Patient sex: M
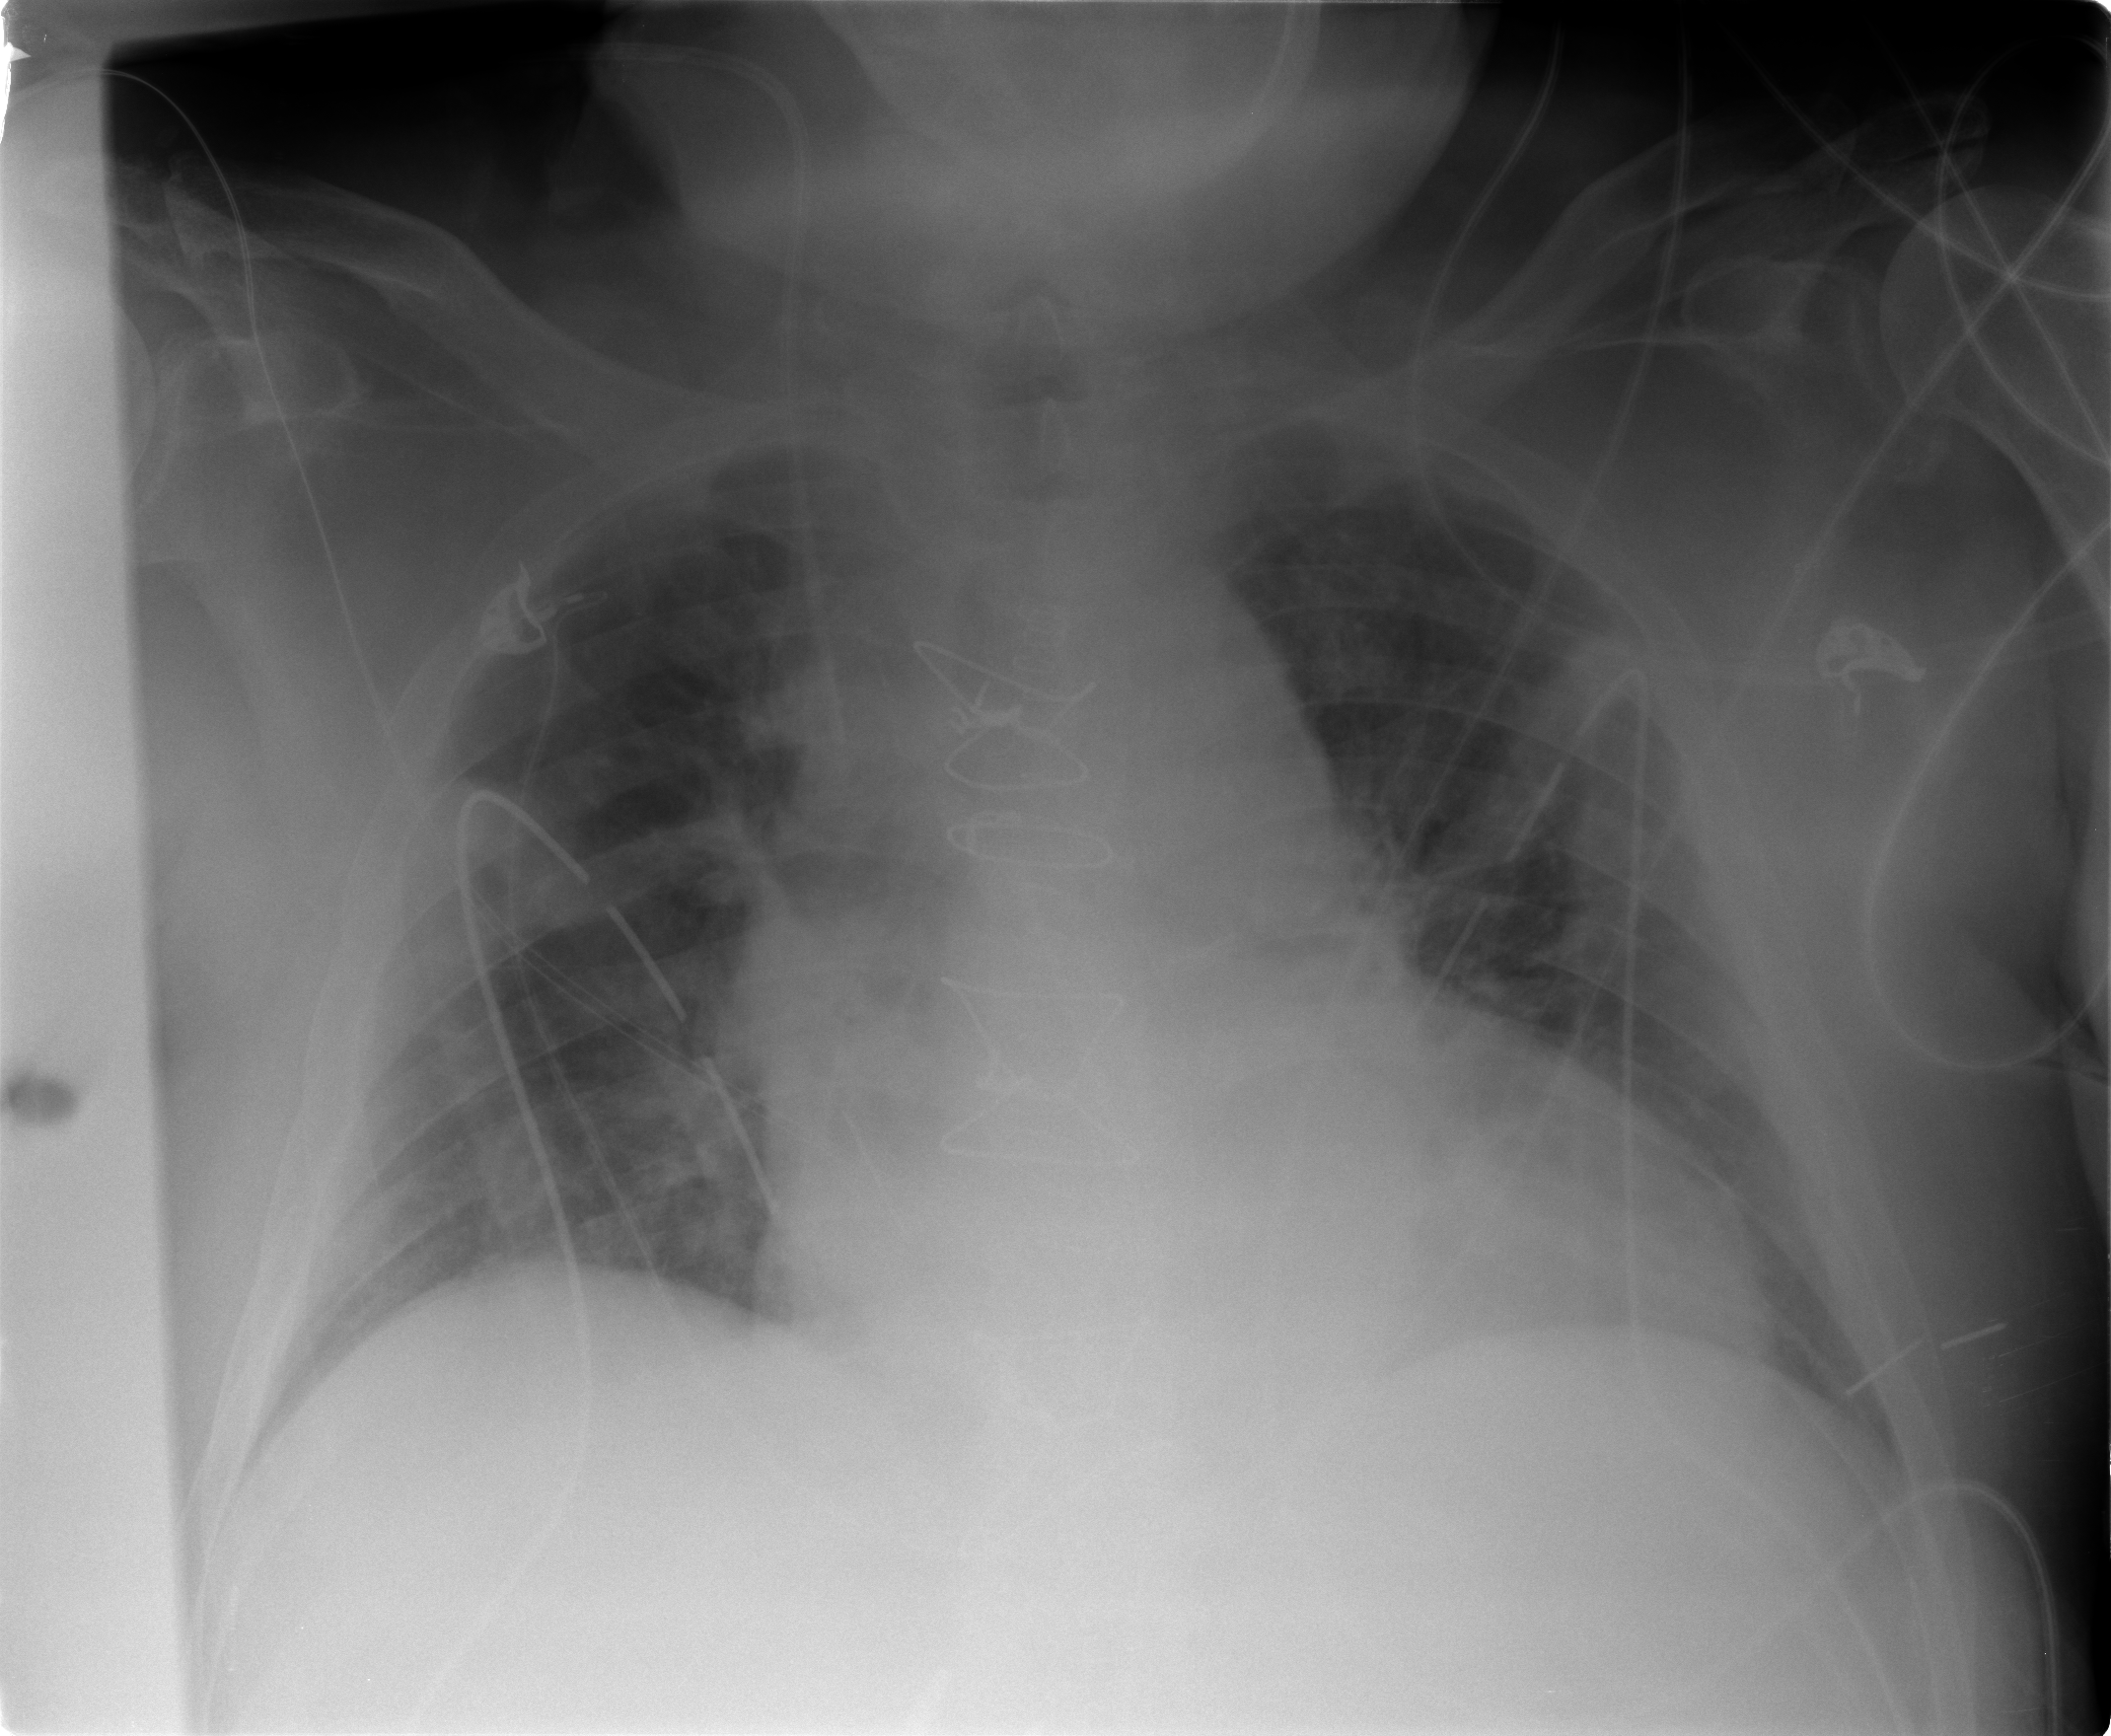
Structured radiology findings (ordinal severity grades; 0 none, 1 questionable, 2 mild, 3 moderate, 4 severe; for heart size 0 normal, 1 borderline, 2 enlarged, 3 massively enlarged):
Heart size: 2
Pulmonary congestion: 2
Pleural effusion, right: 0
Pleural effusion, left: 0
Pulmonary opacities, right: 2
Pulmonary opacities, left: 2
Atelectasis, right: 2
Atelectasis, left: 2